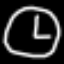
Label: clock